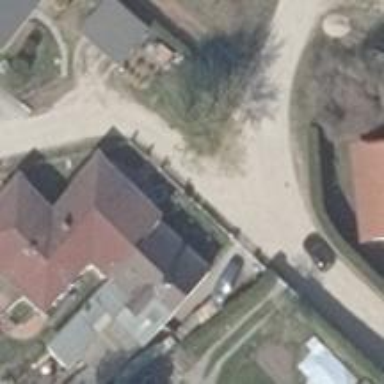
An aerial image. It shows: Residential road with compacted surface.